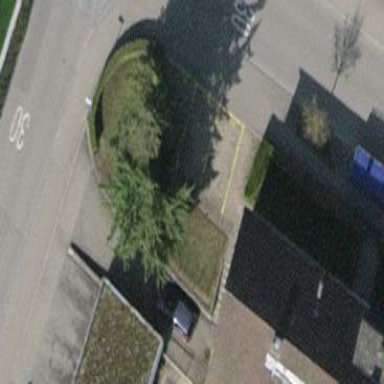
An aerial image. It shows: Parking available on the street side.